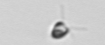
Label: Pyramimonas